A bearing vibration time series has been folded into this square grayscale image, one row per segment of consecutive samples. Diagnose the bearing from this image, choosing from: normal, inner_race, outer_race, ball.
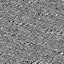
Answer: inner_race